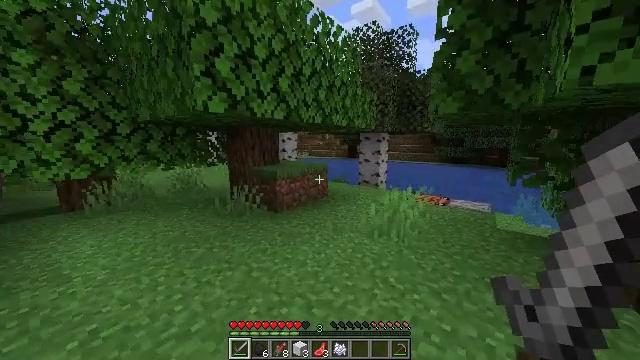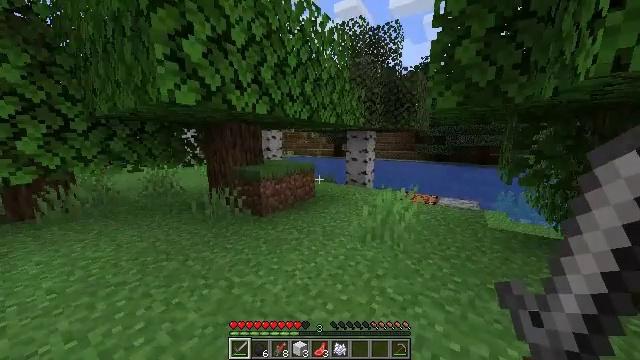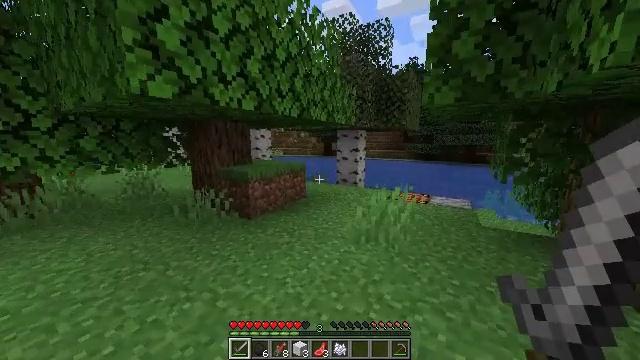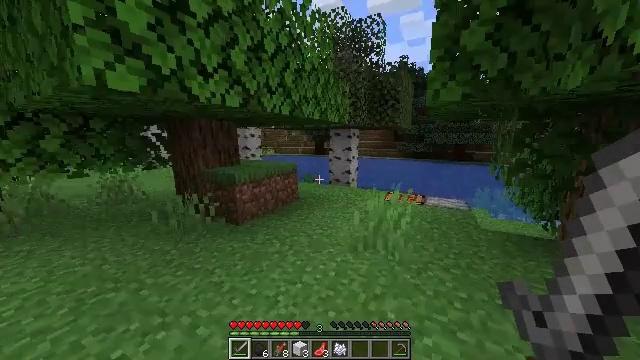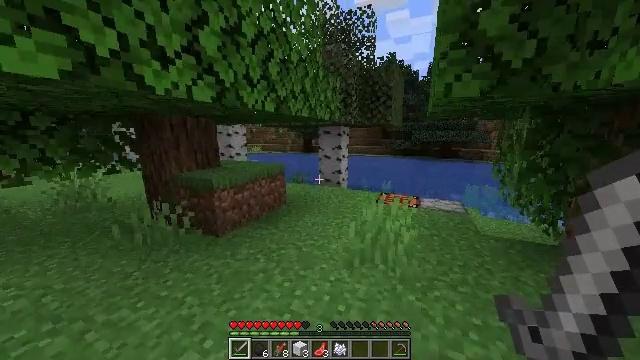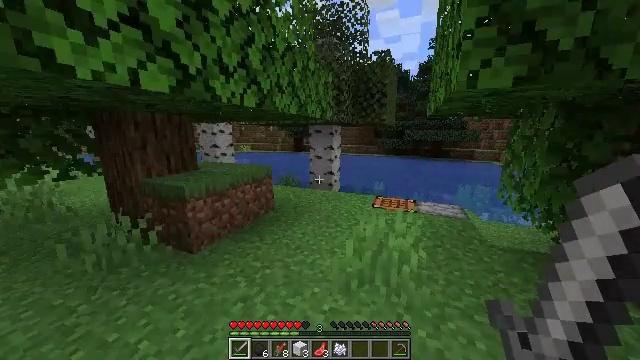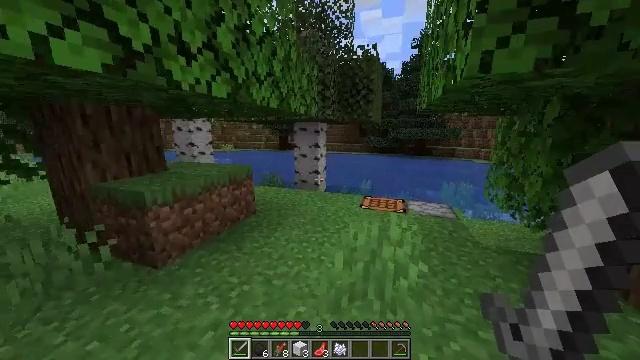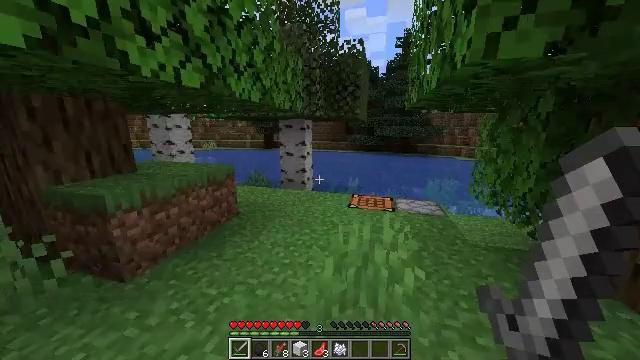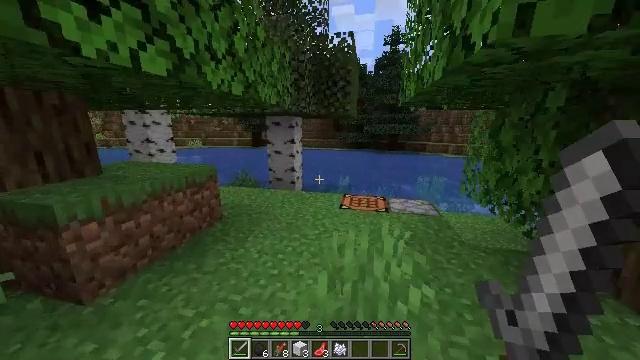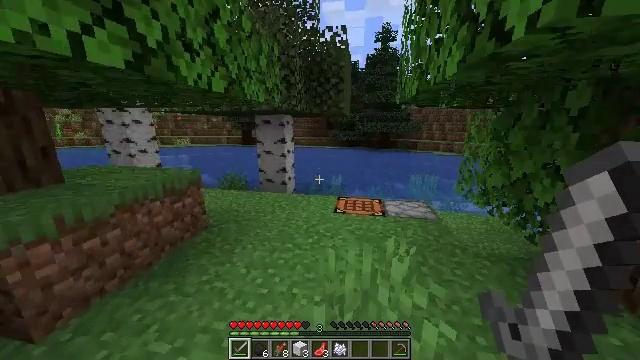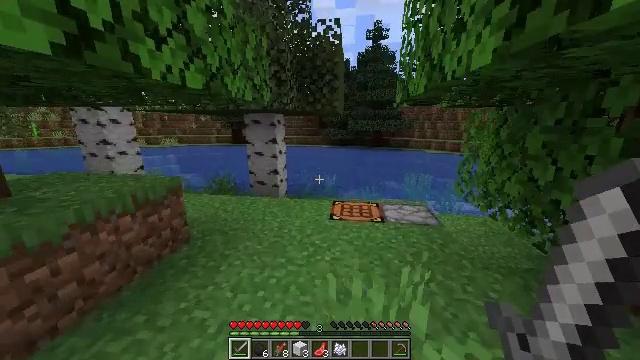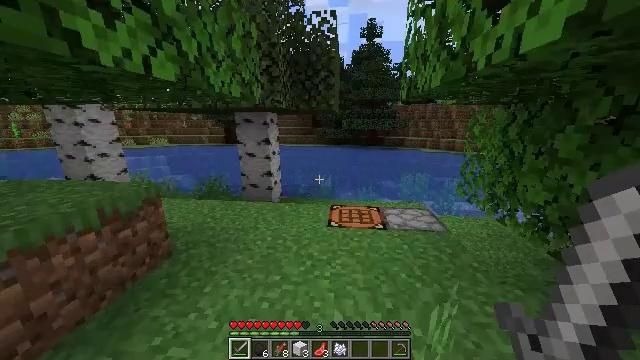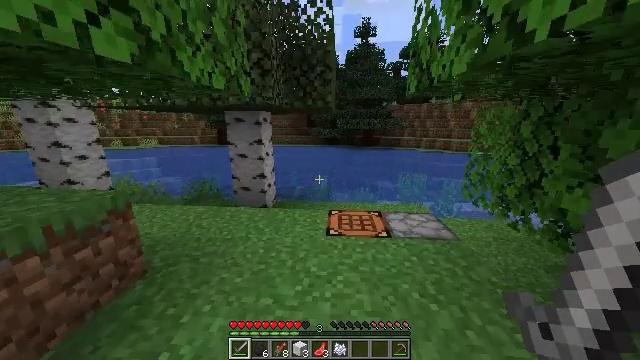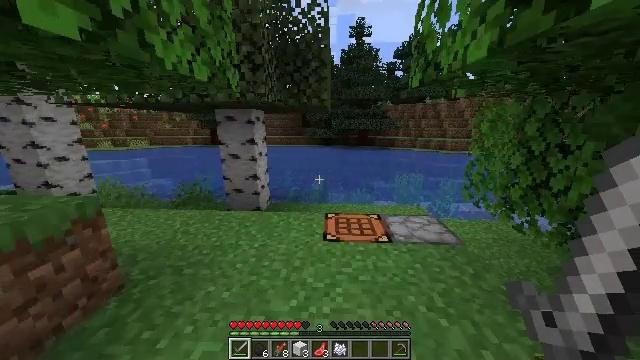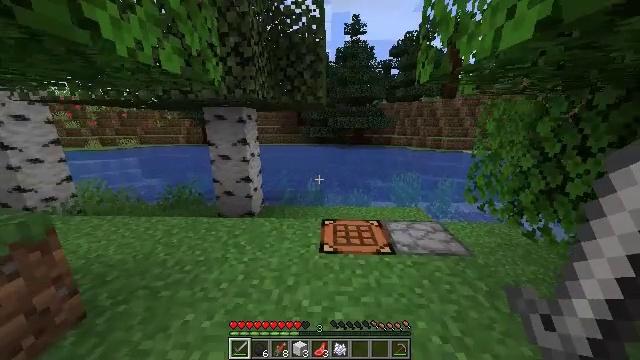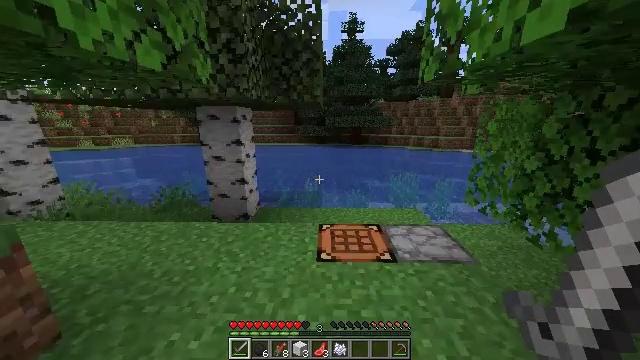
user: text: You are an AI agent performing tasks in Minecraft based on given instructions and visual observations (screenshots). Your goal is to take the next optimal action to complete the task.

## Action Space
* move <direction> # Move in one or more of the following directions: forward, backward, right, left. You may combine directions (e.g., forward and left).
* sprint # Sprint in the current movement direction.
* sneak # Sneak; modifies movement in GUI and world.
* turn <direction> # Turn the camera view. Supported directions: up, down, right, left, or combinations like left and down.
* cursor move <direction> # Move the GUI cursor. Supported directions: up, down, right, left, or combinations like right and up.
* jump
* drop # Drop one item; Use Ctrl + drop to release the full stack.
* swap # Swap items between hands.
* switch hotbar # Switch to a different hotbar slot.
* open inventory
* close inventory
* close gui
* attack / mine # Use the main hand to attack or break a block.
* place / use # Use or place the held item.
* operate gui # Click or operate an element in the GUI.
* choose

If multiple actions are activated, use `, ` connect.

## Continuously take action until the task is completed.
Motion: motion action
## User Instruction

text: Fish and kill the salmon.
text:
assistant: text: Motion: move forward, turn right
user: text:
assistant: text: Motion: move forward, turn right
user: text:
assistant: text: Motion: move forward, turn right
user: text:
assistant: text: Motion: move forward, turn right
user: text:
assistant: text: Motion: move forward, turn right
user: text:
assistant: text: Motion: move forward, turn right
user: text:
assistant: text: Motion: move forward, turn right
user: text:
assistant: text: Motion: move forward, turn right
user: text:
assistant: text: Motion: move forward, turn right
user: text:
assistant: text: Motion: move forward, turn right
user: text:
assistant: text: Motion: move forward, turn right
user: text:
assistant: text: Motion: move forward, turn right
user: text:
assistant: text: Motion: move forward, turn right
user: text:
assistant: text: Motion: move forward, turn right
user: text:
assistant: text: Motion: move forward
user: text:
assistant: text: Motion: move forward
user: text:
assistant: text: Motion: move forward
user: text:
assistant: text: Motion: move forward
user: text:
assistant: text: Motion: move forward
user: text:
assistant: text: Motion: move forward
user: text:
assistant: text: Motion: move forward
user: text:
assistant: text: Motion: move forward
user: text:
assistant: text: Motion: move forward
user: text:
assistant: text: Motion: move forward
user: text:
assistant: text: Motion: move forward
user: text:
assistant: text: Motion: move forward
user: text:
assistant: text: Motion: move forward
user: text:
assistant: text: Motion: move forward
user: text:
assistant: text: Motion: move forward
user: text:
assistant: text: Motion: move forward, turn left